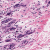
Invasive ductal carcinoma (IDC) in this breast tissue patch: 0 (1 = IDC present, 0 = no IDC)